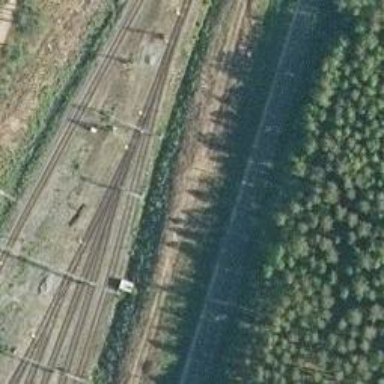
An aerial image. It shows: Railway signal.